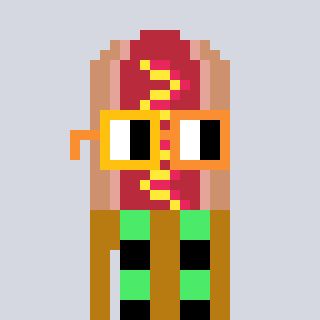
a pixel art character with square yellow and orange glasses, a hotdog-shaped head and a gold-colored body on a cool background